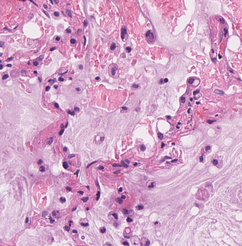
Tumor epithelial tissue: no
Tumor-associated stroma tissue: no
Normal tissue: yes